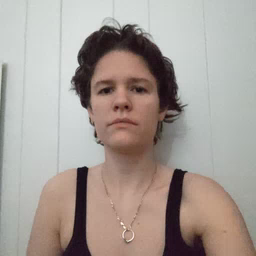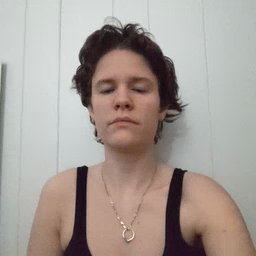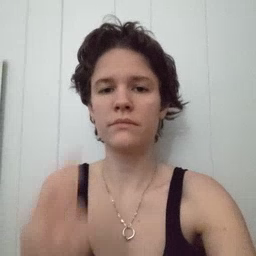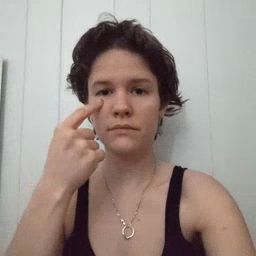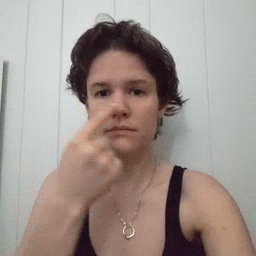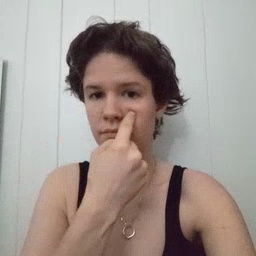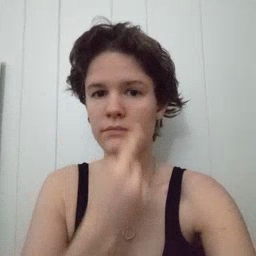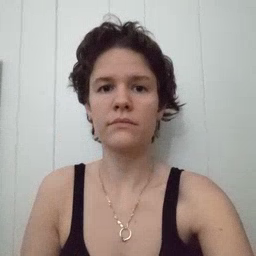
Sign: eye